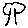
Label: tree